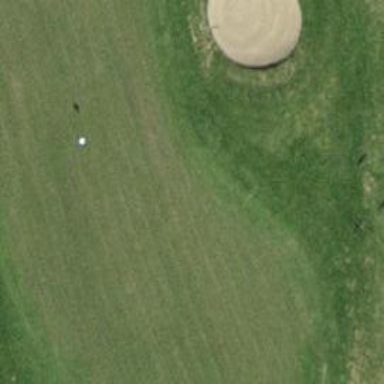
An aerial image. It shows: Picturesque green golfing area with grass land use.